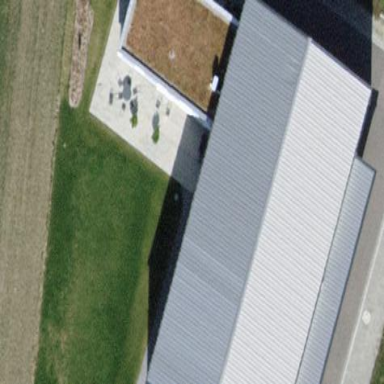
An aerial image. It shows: Industrial building with gabled roof.